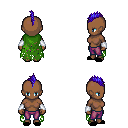
a pixel art fantasy rpg character, female body template, human, dark skin, green tattered cape, magenta pants, blue mohawk hairstyle, white cloth bracers, black slippers, four views (front, back, left, right), 2x2 character sprite sheet, small pixel art, hard edges, no anti-aliasing